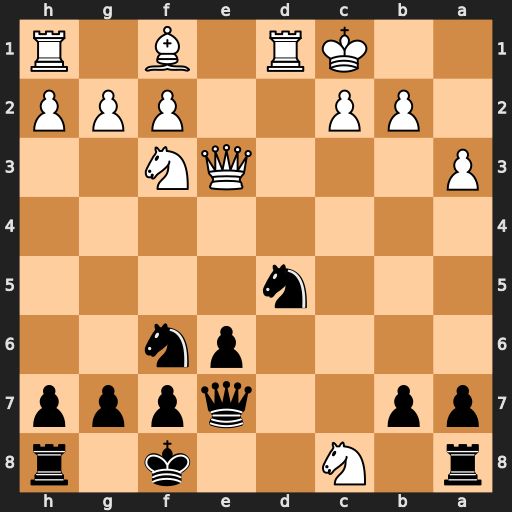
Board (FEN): r1N2k1r/pp2qppp/4pn2/3n4/8/P3QN2/1PP2PPP/2KR1B1R
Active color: b
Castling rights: -
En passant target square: -
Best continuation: Nxe3 Nxe7 Nxd1